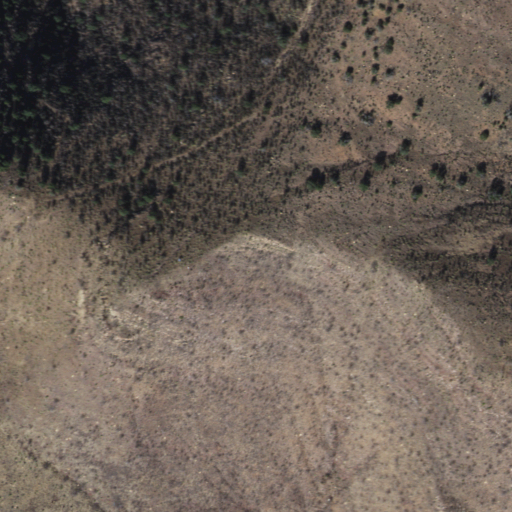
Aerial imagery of mountain in Arizona named Grassy Hill containing shrub and evergreen forest